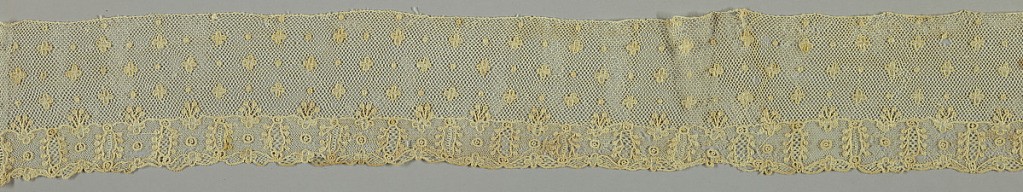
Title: Border
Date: early 18th century
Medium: Technique: needle lace
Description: Needle lace edge joined, floral pattern; early 18th century Alencon